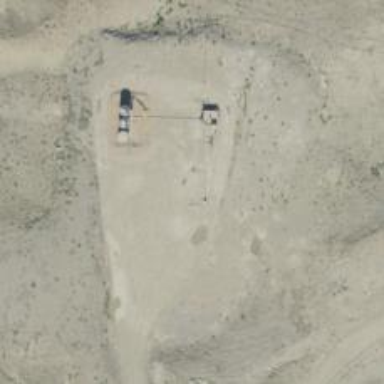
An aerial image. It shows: Petroleum well that is man-made.